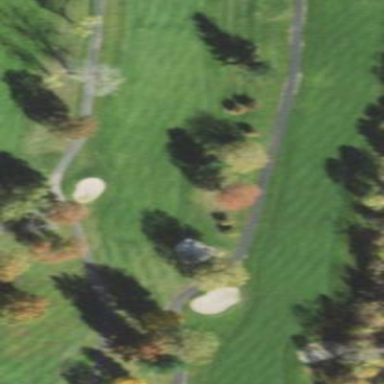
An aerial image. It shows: Golf fairway surrounded by grass.